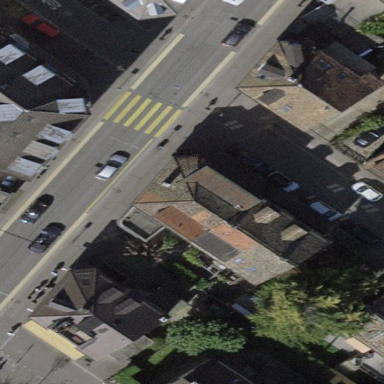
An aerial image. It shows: Parking lane area.